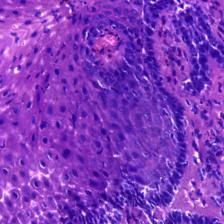
Diagnosis: OSCC